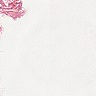
Metastatic tissue present: no